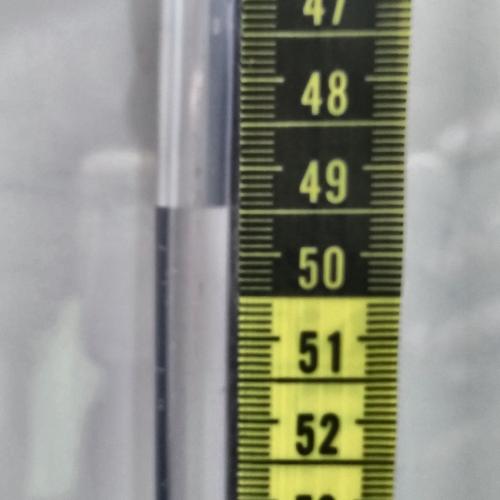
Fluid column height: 49.5 cm